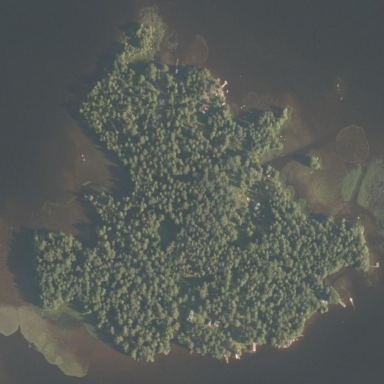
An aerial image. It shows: Island.